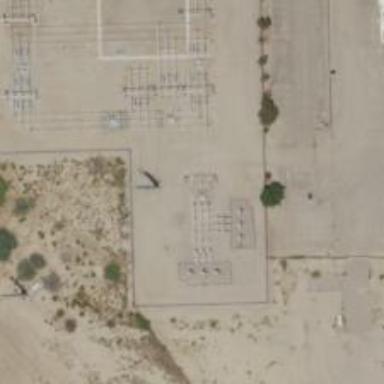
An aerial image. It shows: Switch used for power control.